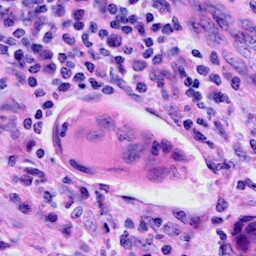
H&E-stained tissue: Cervix